Question: I am new to C#.Net.
I have a form with some panels in it. One of the panels is MainPanel. After start up, the MainPanel is empty. Based on user selection, I want to load some controls in it. Something similar to CardLayout in Java! Each panel have a lot of Controls and I don't want to add them programatically. In fact the question is "Is there a way to have some panels designed in designer and show/hide them based on user selection, all in one form?"

Thank you.
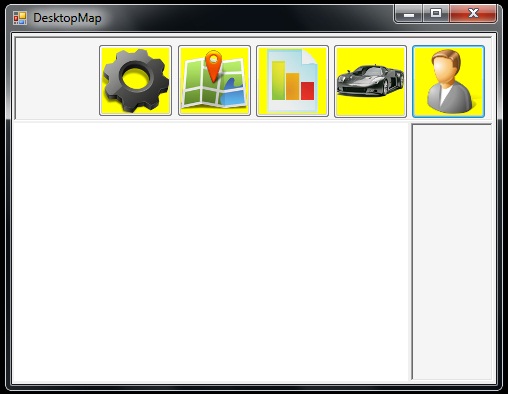
Answer: Yes, create new objects called UserControls in their own classes. You can add and remove them programmatically, but create them in the designer.
To keep from getting flicker when changing the controls, do something like the following:
'''
Control ctlOld = frmMain.Controls[0]; // this will allow you to remove whatever control is in there, allowing you to keep your code generic.
ctlNextControl ctl = new ctlNextControl(); // this is the control you've created in another class
frmMain.Controls.Add(ctlNextControl);
frmMain.Controls.Remove(ctlOld);
'''
Create your User Controls, and name them whatever you wish, I'll make some names up now for examples:
'''
ctlGear
ctlMap
ctlGraph
ctlCar
ctlPerson
'''
Add those 5 files as UserControls to your project. Design them however you want.
Create an enum for the different buttons for ease of use:
'''
public enum ControlType {
Gear,
Map,
Graph,
Car,
Person
}
'''
Once you have them created, in the button click events for each of those buttons, add a call to this new method:
'''
private void SwitchControls(ControlType pType) {
// Keep a reference to whichever control is currently in MainPanel.
Control ctlOld = MainPanel.Controls[0];
// Create a new Control object
Control ctlNew = null;
// Make a switch statement to find the correct type of Control to create.
switch (pType) {
case (ControlType.Gear):
ctlNew = new ctlGear();
break;
case (ControlType.Map):
ctlNew = new ctlMap();
break;
case (ControlType.Graph):
ctlNew = new ctlGraph();
break;
case (ControlType.Car):
ctlNew = new ctlCar();
break;
case (ControlType.Person):
ctlNew = new ctlPerson();
break;
// don't worry about a default, unless you have one you would want to be the default.
}
// Don't try to add a null Control.
if (ctlNew == null) return();
MainPanel.Controls.Add(ctlNew);
MainPanel.Controls.Remove(ctlOld);
}
'''
Then in your button click events, you could have something like this:
'''
private void btnGear.Click(object sender, EventArgs e) {
SwitchControls(ControlType.Gear);
}
'''
The same thing would be in the other click events, just change out the ControlType in the parameters.